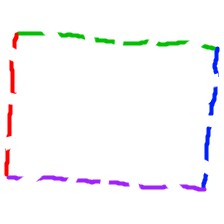
Shape: rectangle